Question:
'''
#smry {
background-color: #1AB294;
width: 400px;
height: 300px;
float: left;
margin: 5px 5px auto auto;
overflow: auto;
}
'''
'''
<div id="smry">
<h2>Current Account Details</h2><br>
<?php
$sql = "SELECT * FROM username ";
$accdtl = mysql_query($sql);
while ($row = mysql_fetch_assoc($accdtl))
{
echo '<table>
<tr width="100%"><td width="15%">User-Name</td><td width="15%" >Password</td><td width="10%">Type</td></tr>
<tr width="100%"><td width="15%" >'.$row['userName']; echo'</td><td width="15%" >'.$row['pass'];echo'</td><td width="10%" >'.$row['type'];echo'</td></tr>
</table>';
echo '<br>';
};
?>
</div>
'''
All other things are working but can't use the scroll bar although it's displaying? I can't understand the problem.
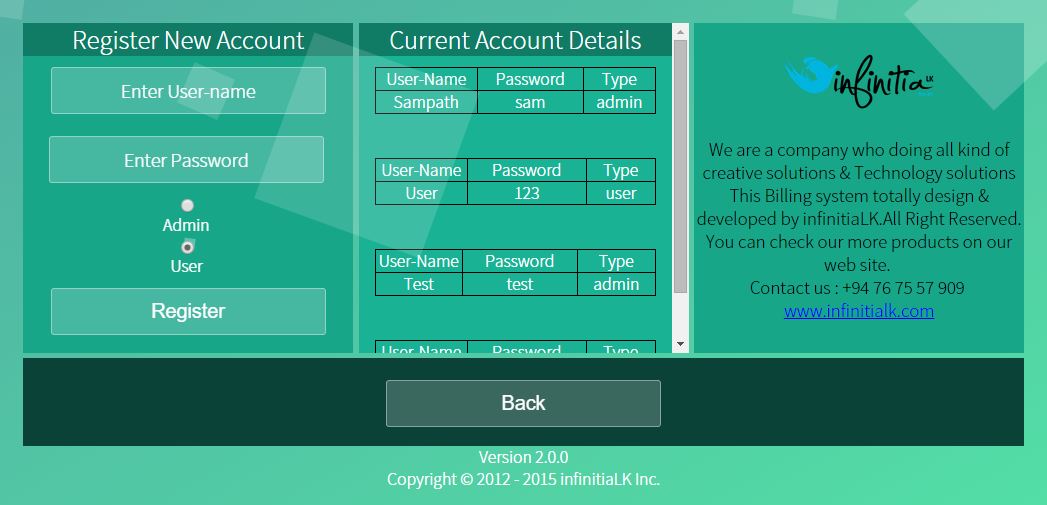
Answer: It's going to be very difficult to try and diagnose this without being able to see what the php returns.
Throwing the bits into a fiddle and adding some junk data I get <URL>, which works fine.
'''
<div id="smry">
<h2>Current Account Details</h2>
<br>
<table>
<tr width="100%"><td width="15%">User-Name</td><td width="15%" >Password</td><td width="10%">Type</td></tr>
<tr width="100%"><td width="15%" >asdasd</td><td width="15%" >asdasd</td><td width="10%" >asdas</td></tr><tr width="100%"><td width="15%" >asdasd</td><td width="15%" >asdasd</td><td width="10%" >asdas</td></tr><tr width="100%"><td width="15%" >asdasd</td><td width="15%" >asdasd</td><td width="10%" >asdas</td></tr><tr width="100%"><td width="15%" >asdasd</td><td width="15%" >asdasd</td><td width="10%" >asdas</td></tr><tr width="100%"><td width="15%" >asdasd</td><td width="15%" >asdasd</td><td width="10%" >asdas</td></tr><tr width="100%"><td width="15%" >asdasd</td><td width="15%" >asdasd</td><td width="10%" >asdas</td></tr><tr width="100%"><td width="15%" >asdasd</td><td width="15%" >asdasd</td><td width="10%" >asdas</td></tr><tr width="100%"><td width="15%" >asdasd</td><td width="15%" >asdasd</td><td width="10%" >asdas</td></tr><tr width="100%"><td width="15%" >asdasd</td><td width="15%" >asdasd</td><td width="10%" >asdas</td></tr><tr width="100%"><td width="15%" >asdasd</td><td width="15%" >asdasd</td><td width="10%" >asdas</td></tr><tr width="100%"><td width="15%" >asdasd</td><td width="15%" >asdasd</td><td width="10%" >asdas</td></tr><tr width="100%"><td width="15%" >asdasd</td><td width="15%" >asdasd</td><td width="10%" >asdas</td></tr><tr width="100%"><td width="15%" >asdasd</td><td width="15%" >asdasd</td><td width="10%" >asdas</td></tr><tr width="100%"><td width="15%" >asdasd</td><td width="15%" >asdasd</td><td width="10%" >asdas</td></tr><tr width="100%"><td width="15%" >asdasd</td><td width="15%" >asdasd</td><td width="10%" >asdas</td></tr><tr width="100%"><td width="15%" >asdasd</td><td width="15%" >asdasd</td><td width="10%" >asdas</td></tr>
</table>
</div>
#smry {
background-color: #1AB294;
width: 400px;
height:300px;
float:left;
margin : 5px 5px auto auto;
overflow:auto;
}
'''